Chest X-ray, PA view. Patient: 53 years old, sex M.
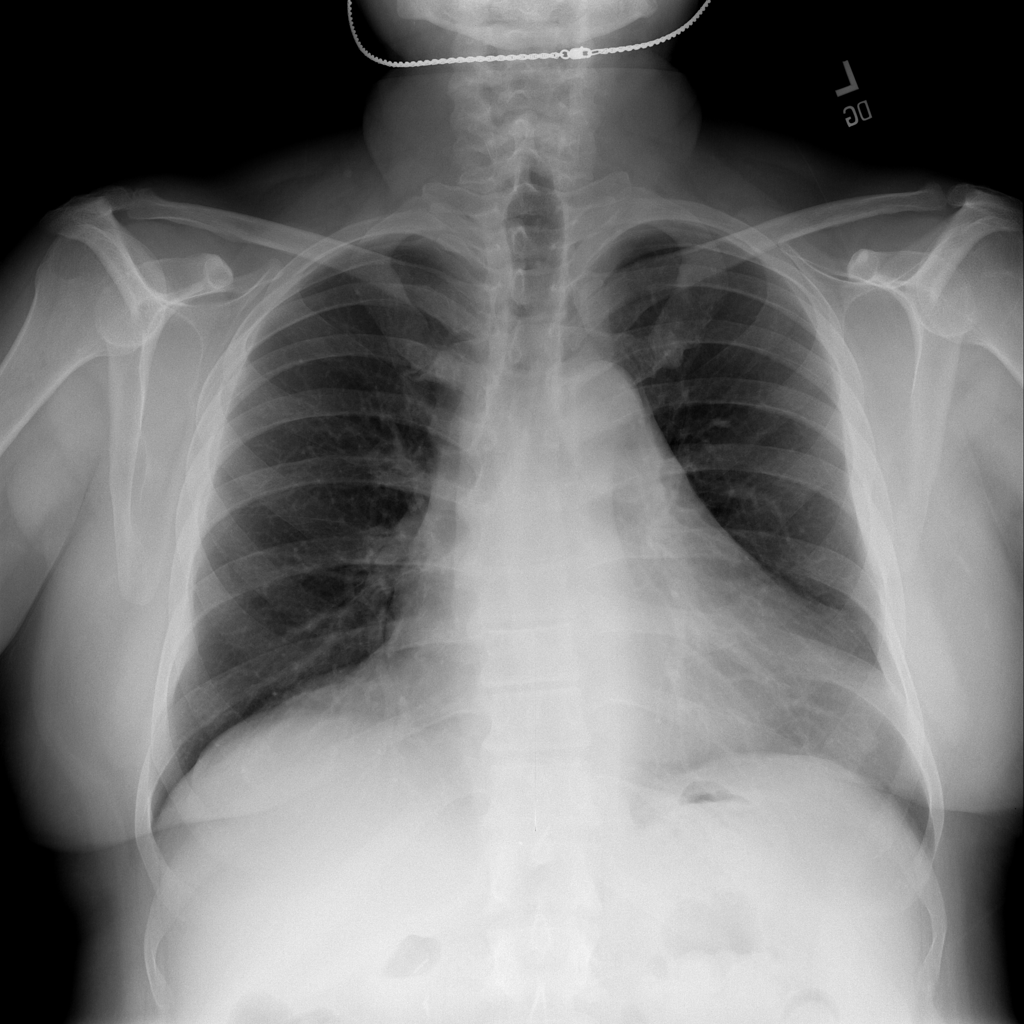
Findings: No Finding